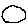
Label: circle